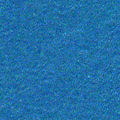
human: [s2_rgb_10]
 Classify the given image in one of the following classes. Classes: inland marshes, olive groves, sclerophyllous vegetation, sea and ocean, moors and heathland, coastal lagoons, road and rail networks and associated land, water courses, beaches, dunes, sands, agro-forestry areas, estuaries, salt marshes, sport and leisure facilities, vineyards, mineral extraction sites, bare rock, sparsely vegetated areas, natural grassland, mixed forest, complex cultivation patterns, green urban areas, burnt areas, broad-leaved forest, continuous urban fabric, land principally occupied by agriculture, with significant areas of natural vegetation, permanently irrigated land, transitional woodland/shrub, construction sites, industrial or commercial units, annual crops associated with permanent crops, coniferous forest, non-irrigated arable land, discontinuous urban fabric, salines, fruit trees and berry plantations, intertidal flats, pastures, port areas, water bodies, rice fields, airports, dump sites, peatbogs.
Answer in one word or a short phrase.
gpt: sea and ocean